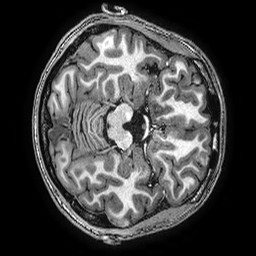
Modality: T1w
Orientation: axial
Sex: male
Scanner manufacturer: ge
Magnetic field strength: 3 T
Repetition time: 0.0077 s
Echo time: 0.003436 s